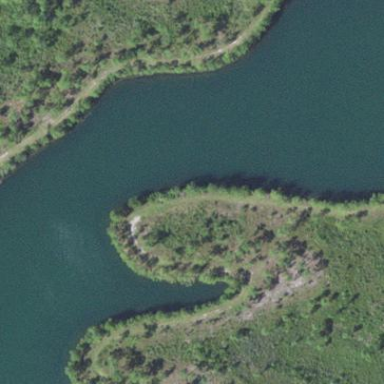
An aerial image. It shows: Lake with natural water.